Interaction volume radius: 5 \u00c5
Interaction volume height: 35 \u00c5
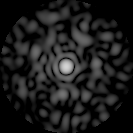
Disorder parameter: 0.8281